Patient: sex M, age 48
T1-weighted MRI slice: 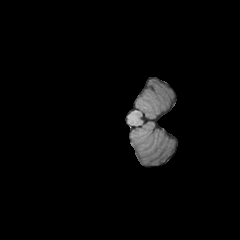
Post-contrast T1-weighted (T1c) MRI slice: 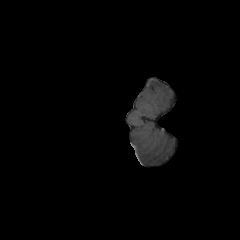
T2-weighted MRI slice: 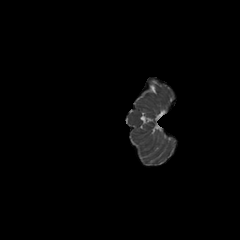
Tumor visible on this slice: no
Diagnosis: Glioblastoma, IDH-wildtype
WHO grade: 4